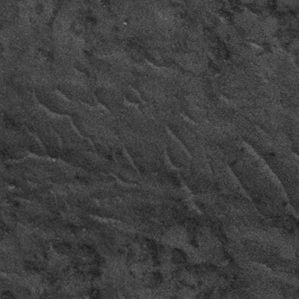
Label: frost